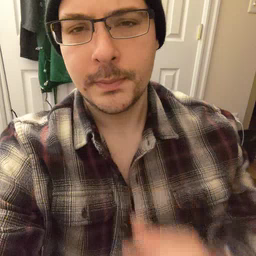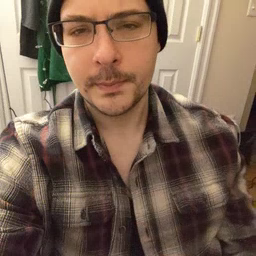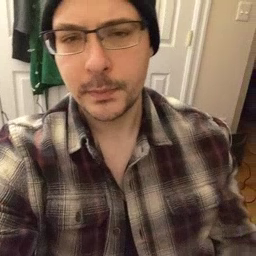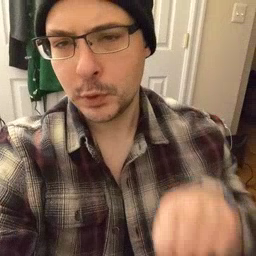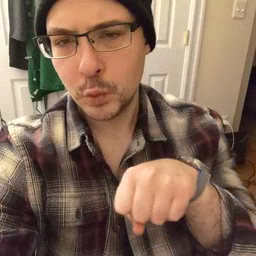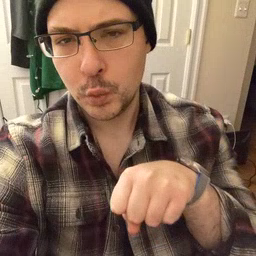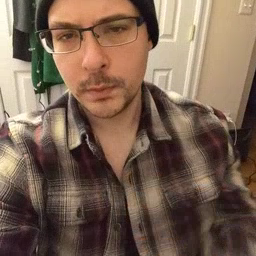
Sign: shoe